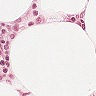
Metastatic tissue present: no